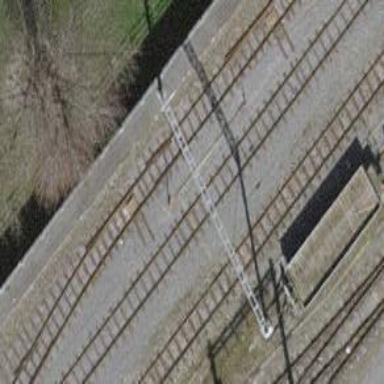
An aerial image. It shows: Narrow-gauge railway in service yard. The railway is electrified with contact line.